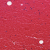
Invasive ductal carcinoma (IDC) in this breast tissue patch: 0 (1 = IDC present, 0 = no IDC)